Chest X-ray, AP view. Patient: 48 years old, sex F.
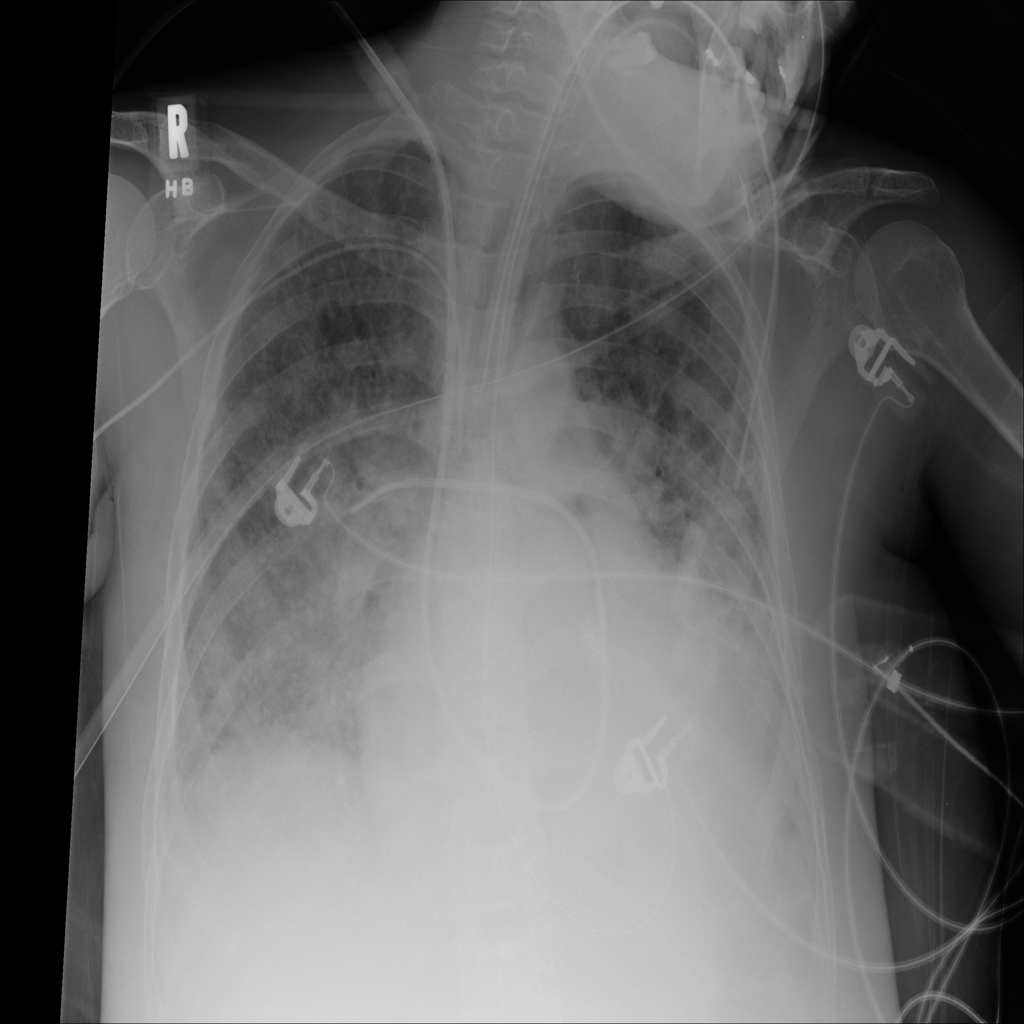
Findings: Infiltration